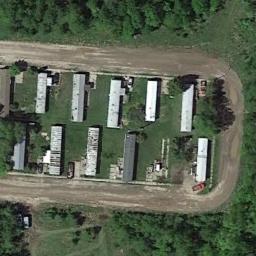
Label: residential